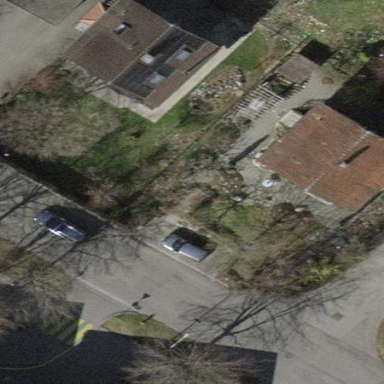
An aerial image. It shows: Detached building.